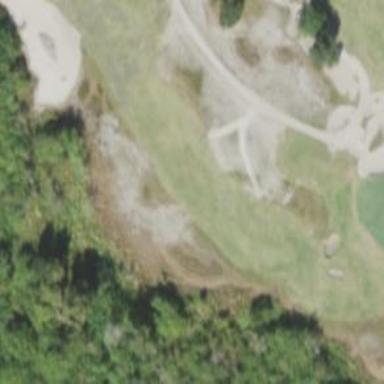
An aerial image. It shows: Path for both roads and golfers.